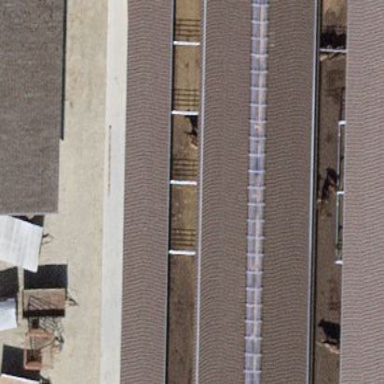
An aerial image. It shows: Cowshed with gabled metal sheet roof in rosy brown color. The roof is oriented along the building.